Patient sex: F
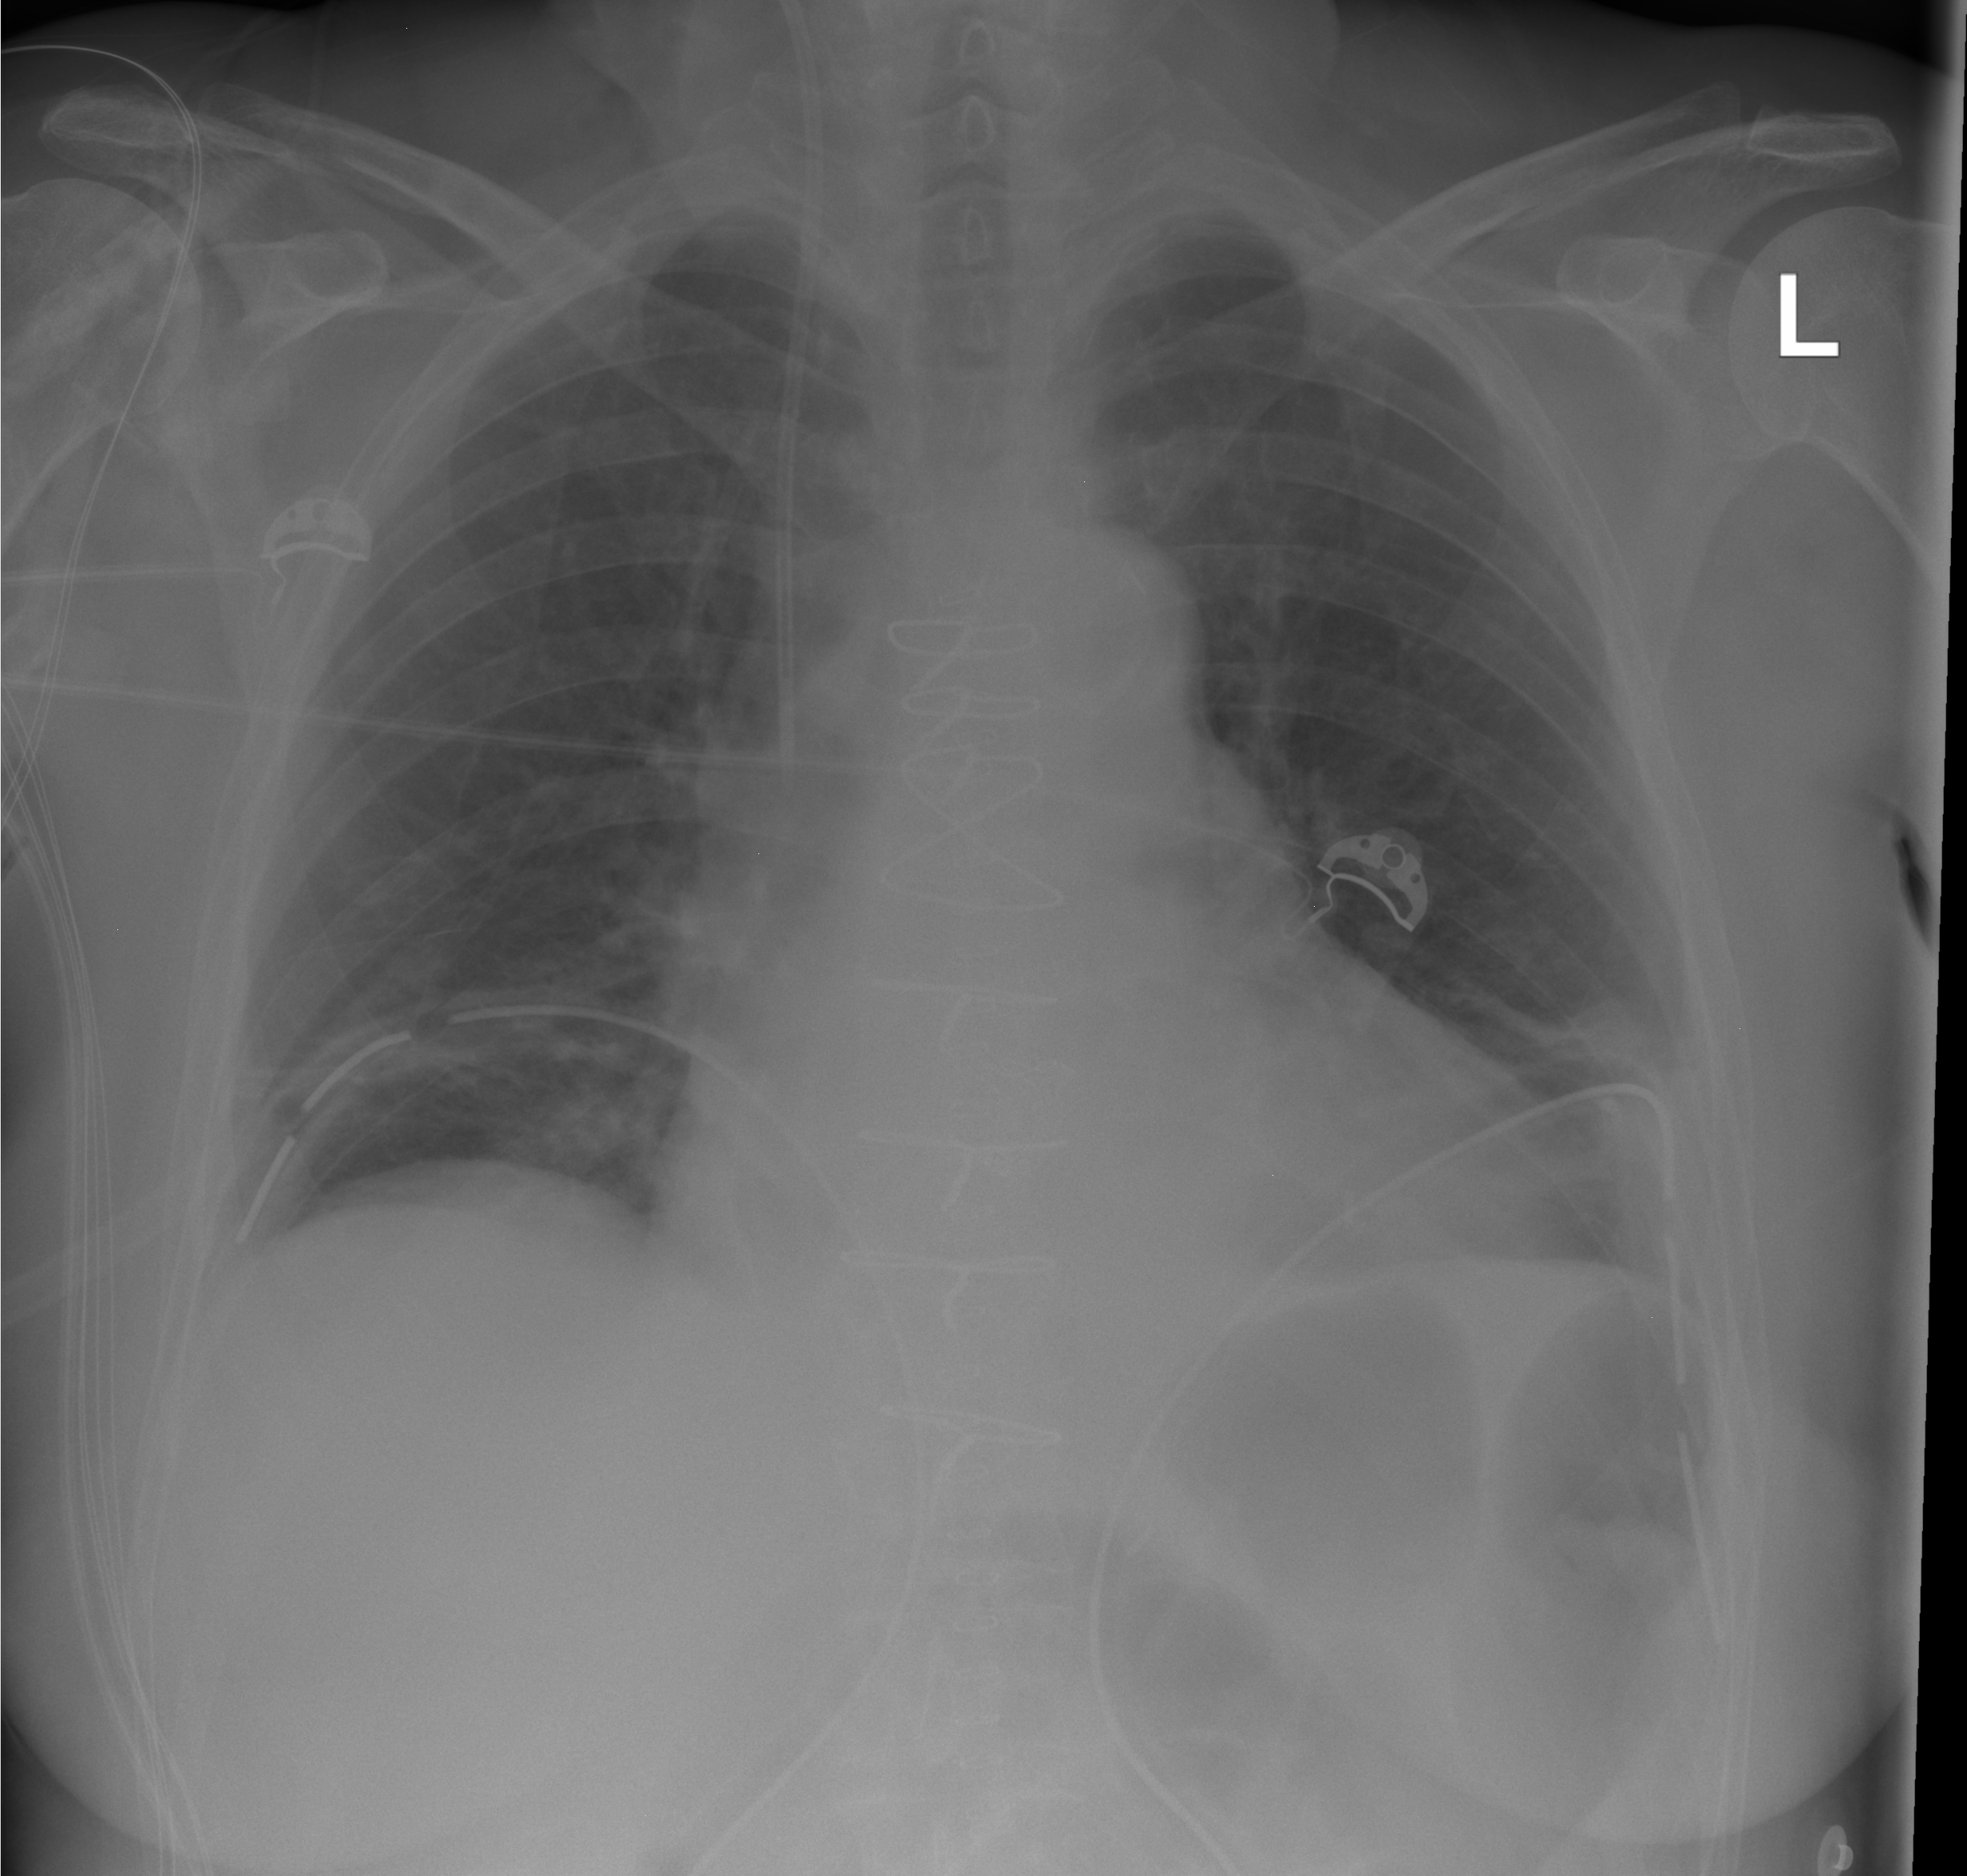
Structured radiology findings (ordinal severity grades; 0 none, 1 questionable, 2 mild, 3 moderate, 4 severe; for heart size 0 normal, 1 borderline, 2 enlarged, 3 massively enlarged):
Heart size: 0
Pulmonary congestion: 0
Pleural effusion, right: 0
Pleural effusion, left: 0
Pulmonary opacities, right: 0
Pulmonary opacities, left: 0
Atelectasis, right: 0
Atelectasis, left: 2